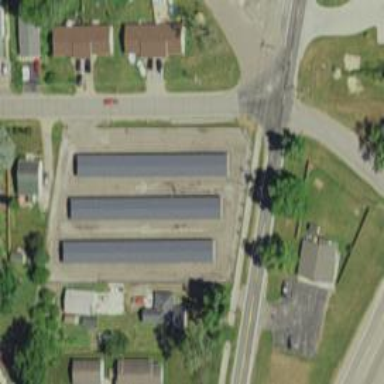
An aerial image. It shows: Row of garages enclosed by fence.